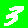
Digit: 3